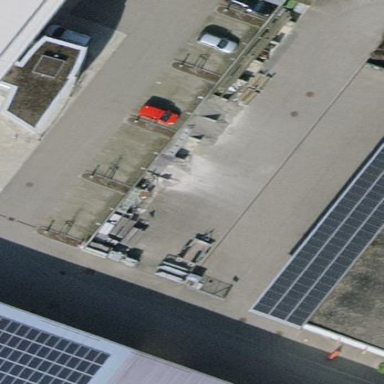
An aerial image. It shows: Parking area with surface.